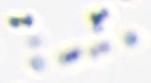
Label: Phaeocystis